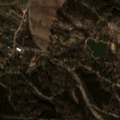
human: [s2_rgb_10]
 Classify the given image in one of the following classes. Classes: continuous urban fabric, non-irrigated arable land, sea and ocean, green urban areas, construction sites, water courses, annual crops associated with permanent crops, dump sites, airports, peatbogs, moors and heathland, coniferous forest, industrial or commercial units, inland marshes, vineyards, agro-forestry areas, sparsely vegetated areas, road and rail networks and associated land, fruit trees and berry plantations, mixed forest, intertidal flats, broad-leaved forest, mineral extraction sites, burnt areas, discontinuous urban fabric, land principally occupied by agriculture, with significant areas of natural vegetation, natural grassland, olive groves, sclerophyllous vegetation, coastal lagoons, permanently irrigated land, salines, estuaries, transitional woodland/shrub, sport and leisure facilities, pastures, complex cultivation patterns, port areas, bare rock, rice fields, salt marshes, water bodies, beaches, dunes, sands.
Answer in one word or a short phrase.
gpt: non-irrigated arable land, complex cultivation patterns, agro-forestry areas, broad-leaved forest, transitional woodland/shrub